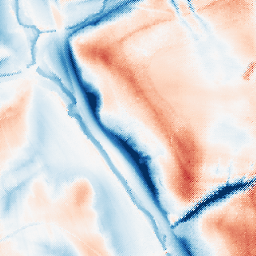
Category: classical
Decomposition family: gaussian_anisotropic
Decomposition parameters: sigma_x: 20
sigma_y: 10
Upsampling method: regularized
Upsampling parameters: scale: 4
lambda_reg: 0.1
Upsampling scale: 4